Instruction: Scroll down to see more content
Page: traveler
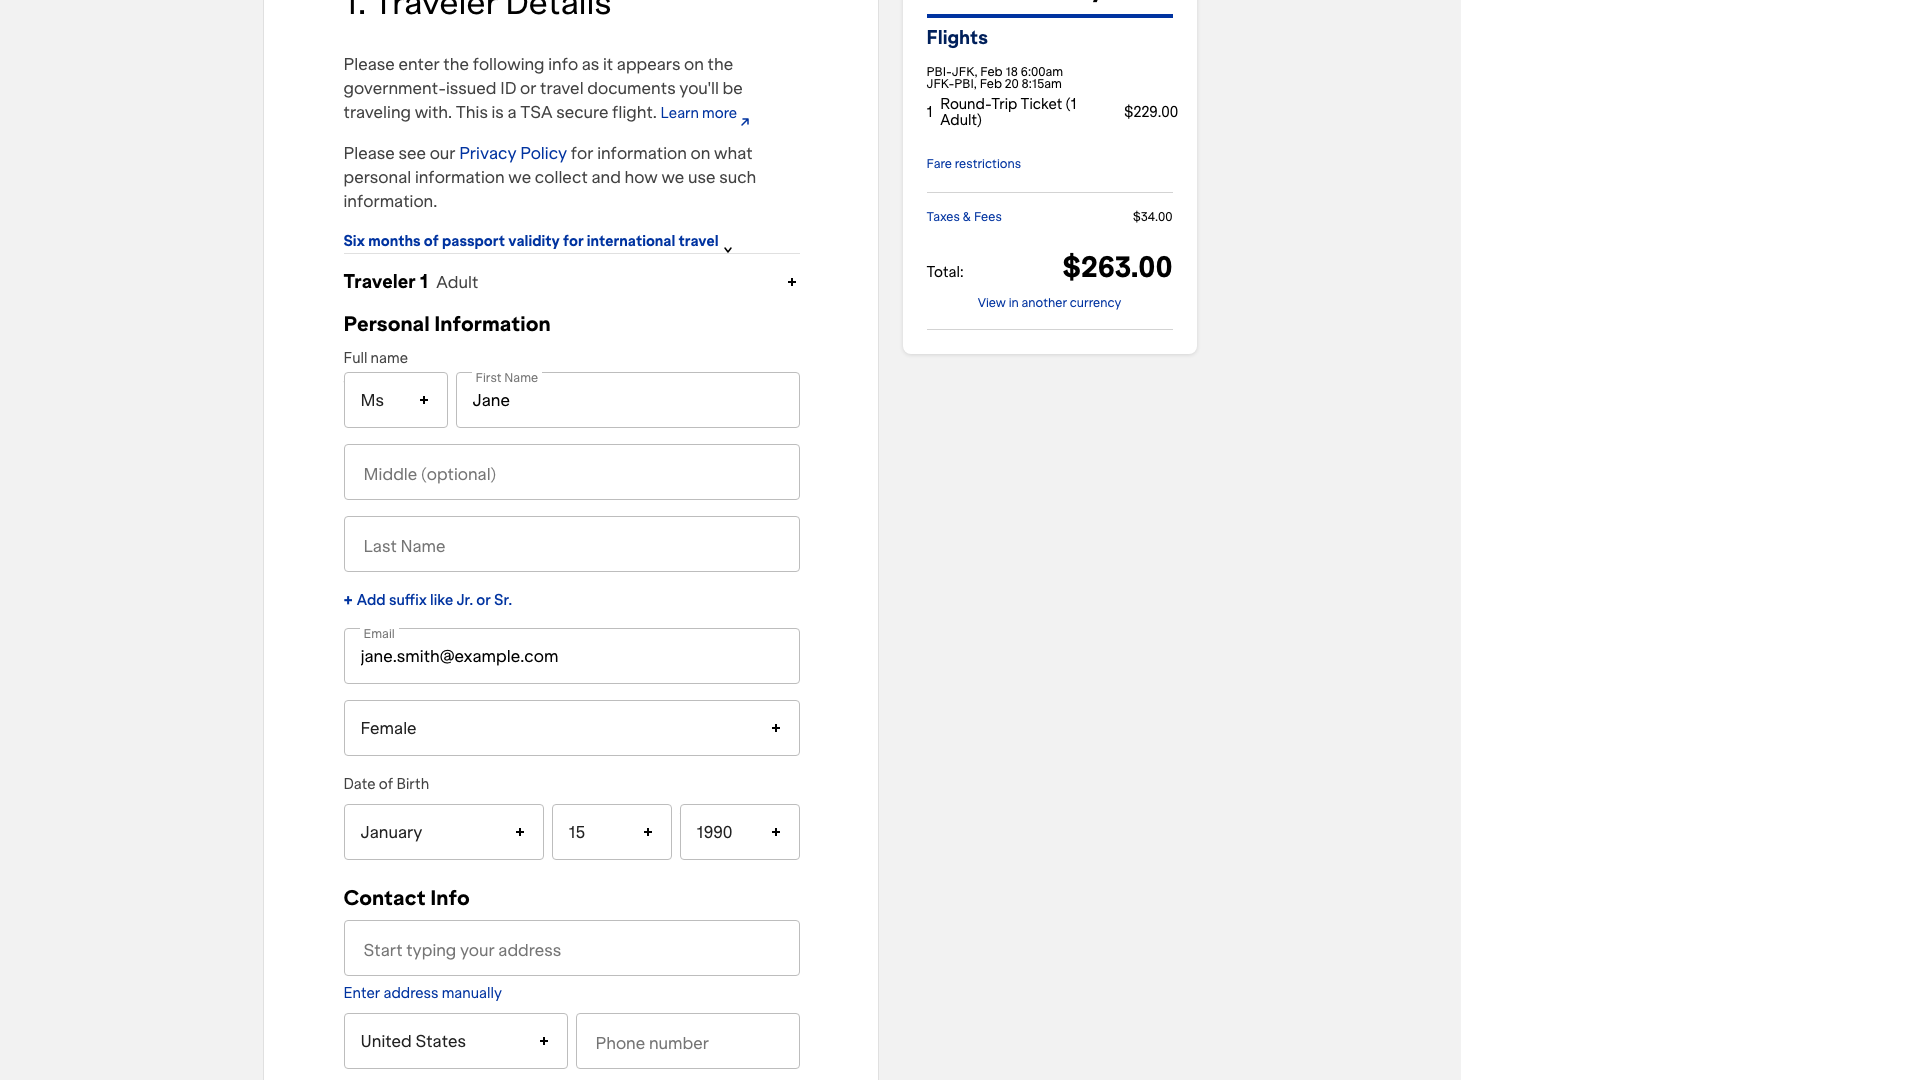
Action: scroll